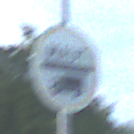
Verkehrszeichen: Mautpflicht
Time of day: MorningAfternoon
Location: Outdoor (Nature)
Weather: PartlyCloudy
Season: NotSpecified
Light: Natural